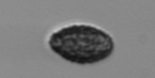
Label: Pseudochattonella_farcimen